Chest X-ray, PA view. Patient: 54 years old, sex F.
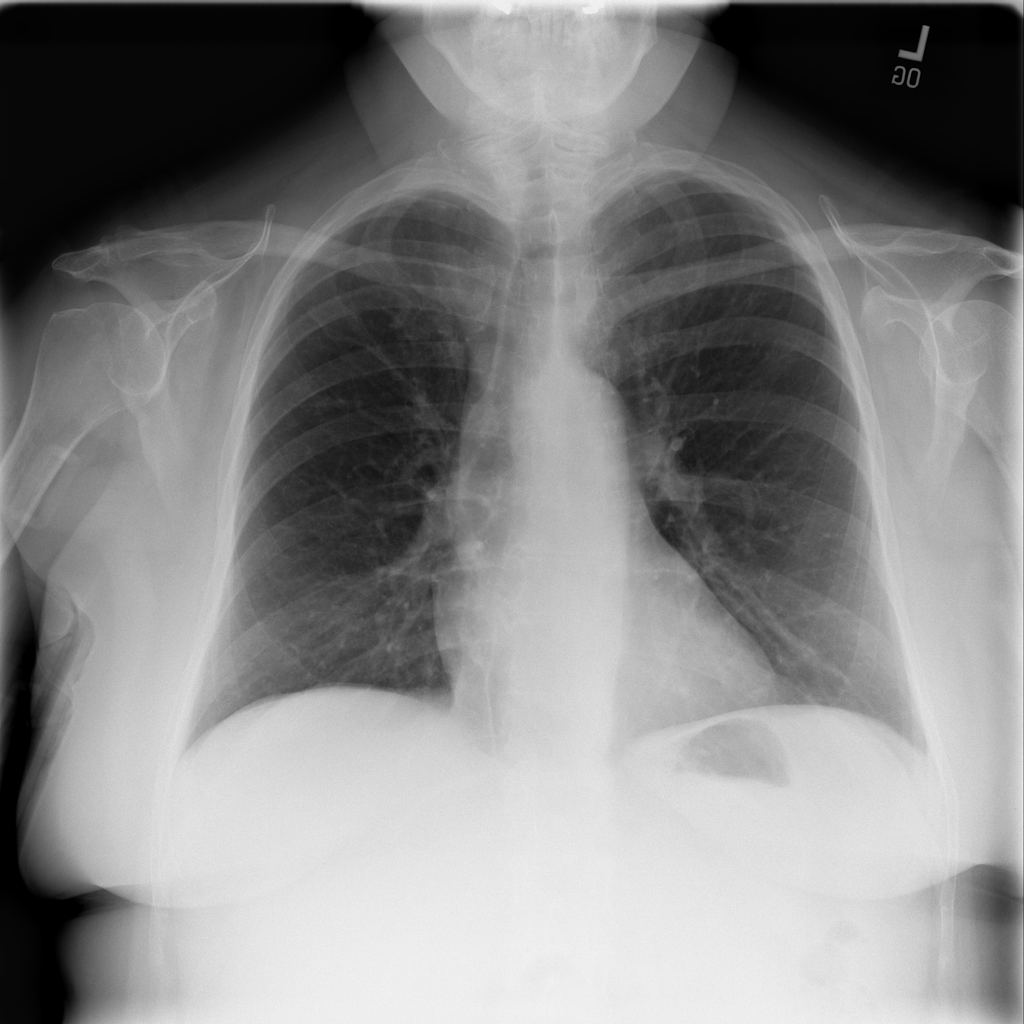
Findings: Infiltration